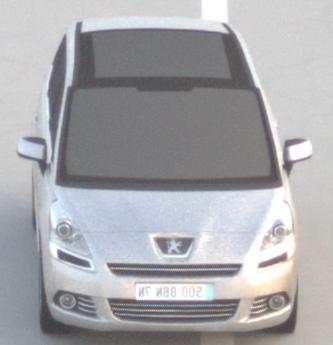
Make: Peugeot
Model: 5008 120 VTi
Detailed model: 5008 (I) Van
Model produced from: 2009/10
Model produced until: 2011/07
Doors: 5
Color: white
Road condition: dry road
Daytime: sunrise or sunset
Contrast: low contrast